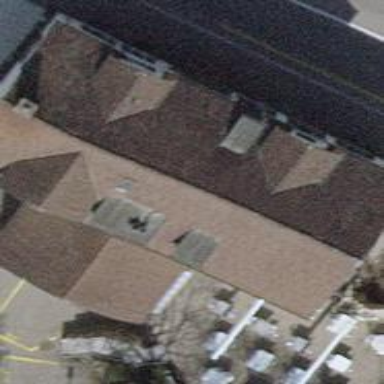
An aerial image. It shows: Restaurant.